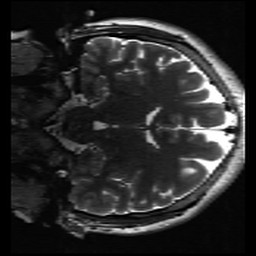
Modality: inplaneT2
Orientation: coronal